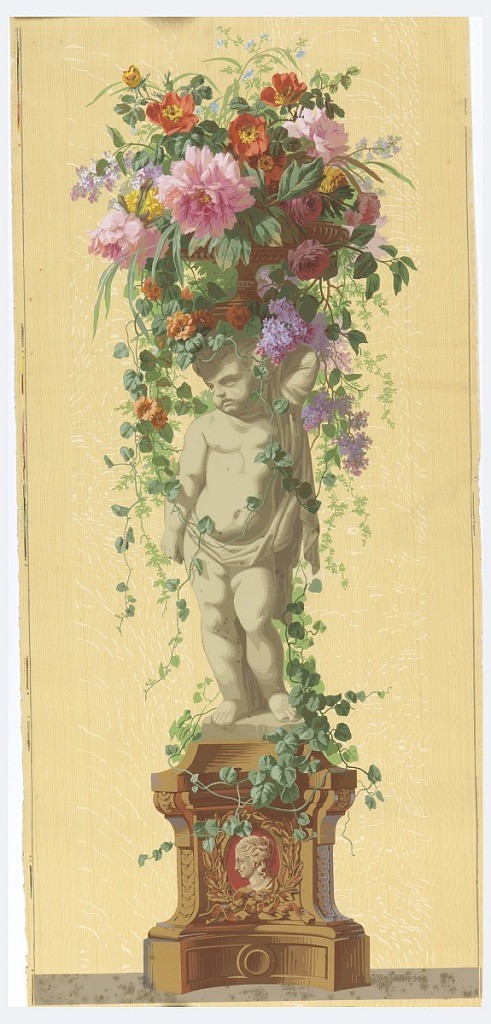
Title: Decorative panel
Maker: Jules Desfossé, French, active 1851 - 1863
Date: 1856–1857
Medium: Block-printed paper
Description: Statue of an infant standing on a vine-covered pedestal with a burgundy cameo in base. Putti faces left, supporting a basket of flowers. Printed on a woodgrained background.